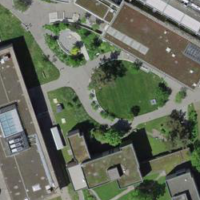
EUNIS habitat code: 54
Species observed at this site:
Cirsium arvense